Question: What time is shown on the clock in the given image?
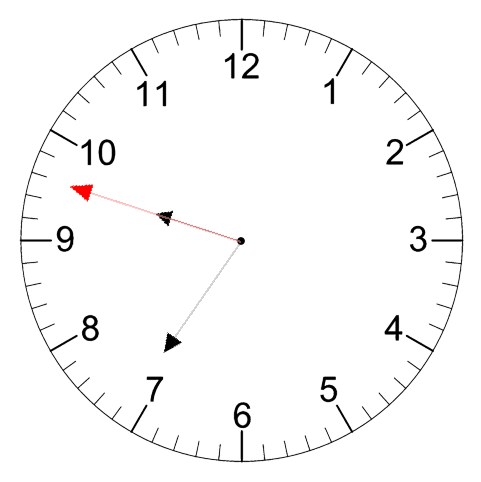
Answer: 09:35:48